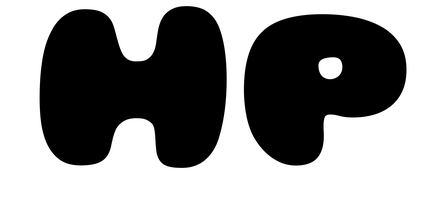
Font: Gluten_Black